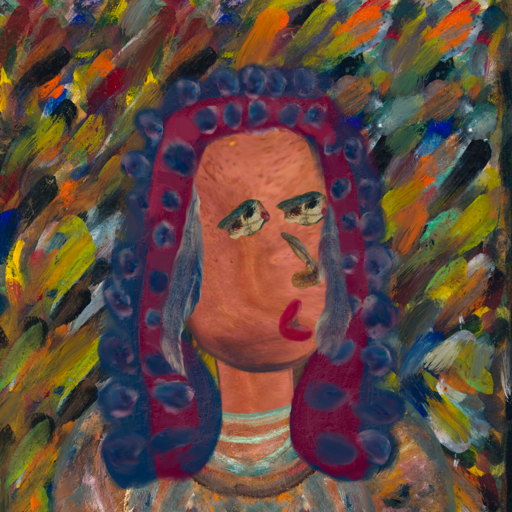
Background: An_Impression, Head And Neck Side: Mother_And_Son_Mother, Face Side: Pipe, Bust: Boggyland, Hair Side: Hill_Girl, Head Accessory: Blank, Second Necklace: Blank, Necklace: Blank, Baby: Blank